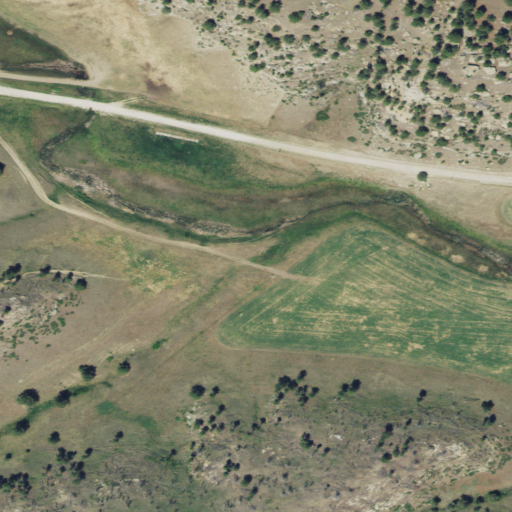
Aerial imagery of valley in Montana named Cabin Gulch containing grassland, herbaceous wetlands, evergreen forest, shrub, and woody wetlands